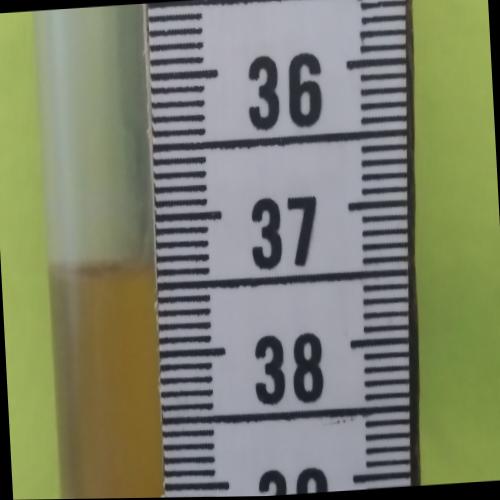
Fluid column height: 37.3 cm